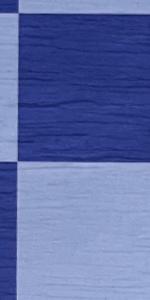
Label: Empty